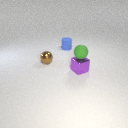
small blue rubber cylinder to the right of small brown metal sphere